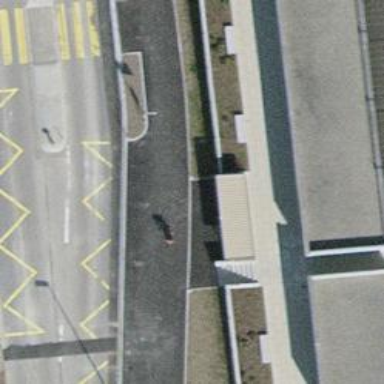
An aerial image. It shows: Platform for public transport is situated by the road.